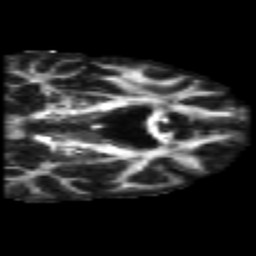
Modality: FA
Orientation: coronal
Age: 45
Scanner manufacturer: philips
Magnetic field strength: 3 T
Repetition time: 8.574 s
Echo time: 0.1268 s